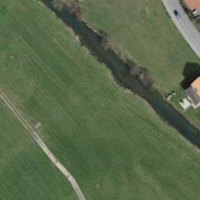
EUNIS habitat code: 24
Species observed at this site:
Sedum album